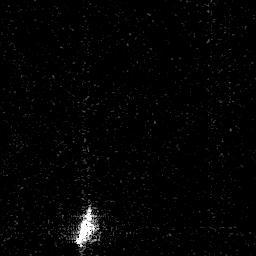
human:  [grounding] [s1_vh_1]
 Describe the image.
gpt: In the satellite image, there is  <ref>1 small ship </ref> <box>[[28, 85, 36, 95, 0]]</box> located at bottom.